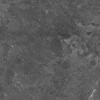
Atmospheric dust classification: not_dusty